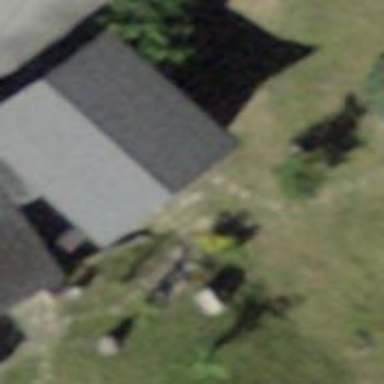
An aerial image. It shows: Garage.